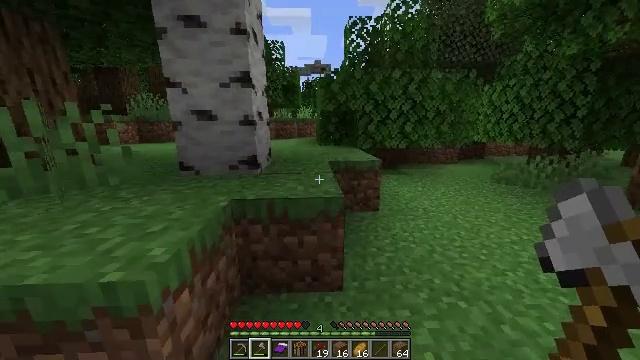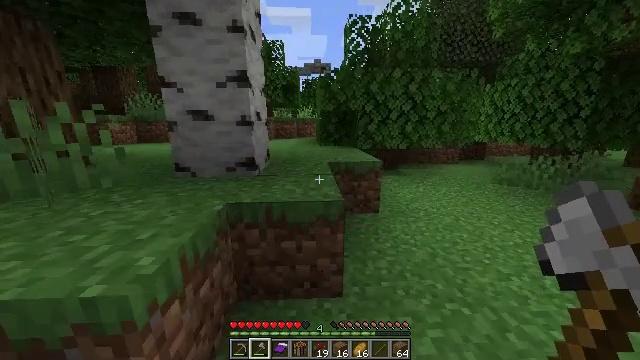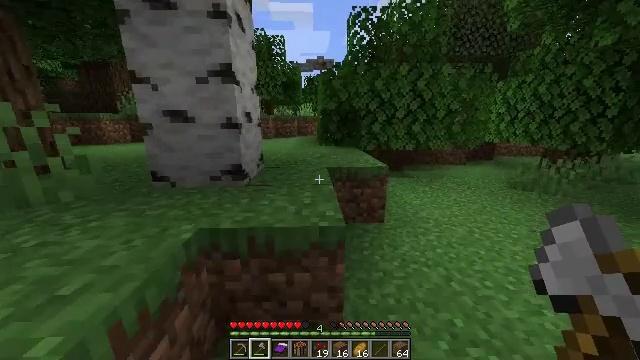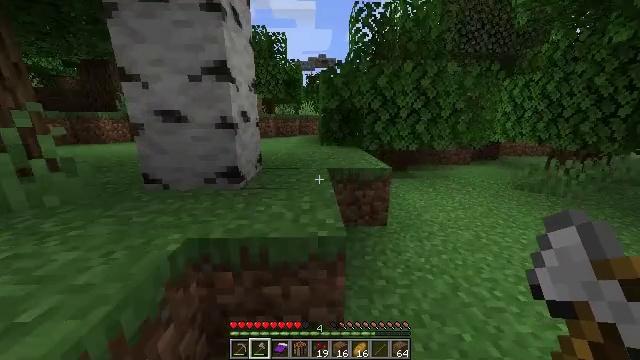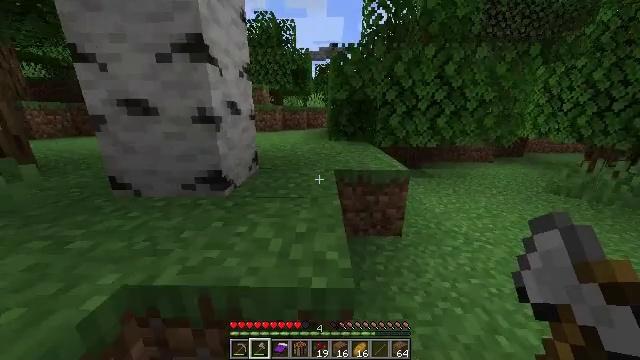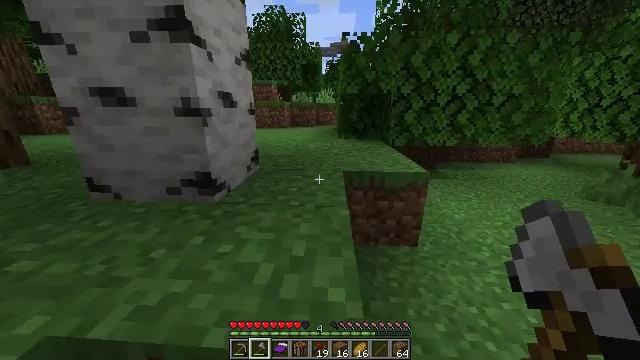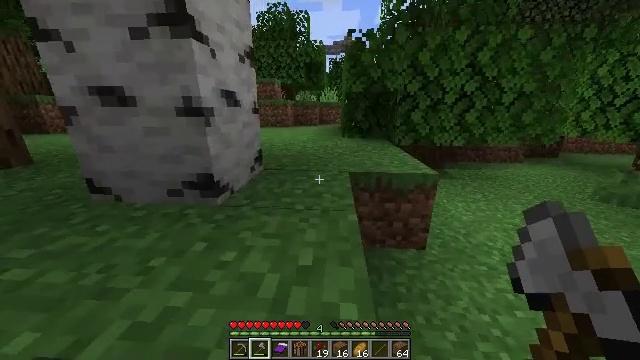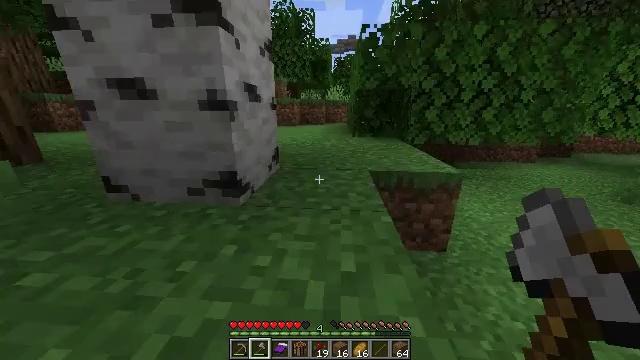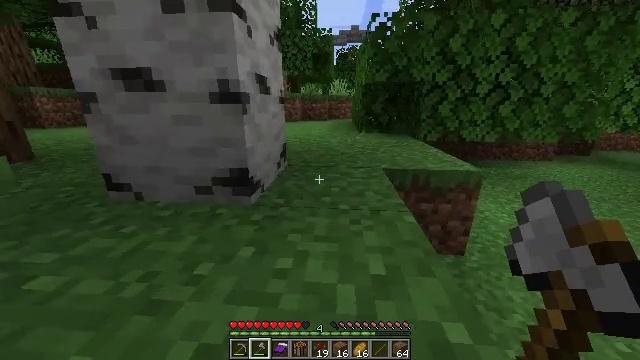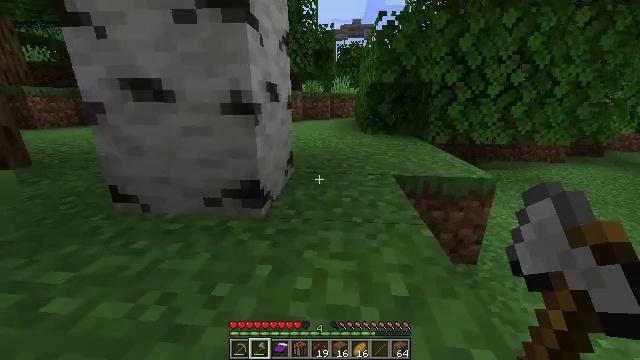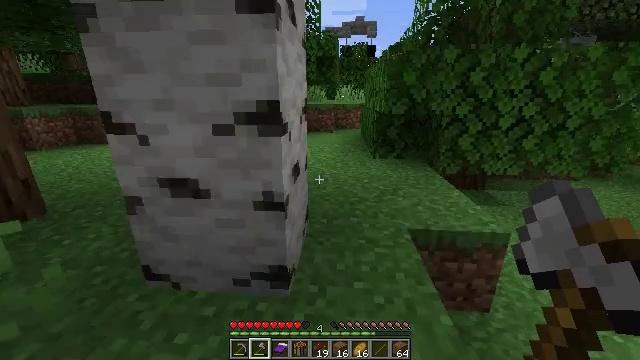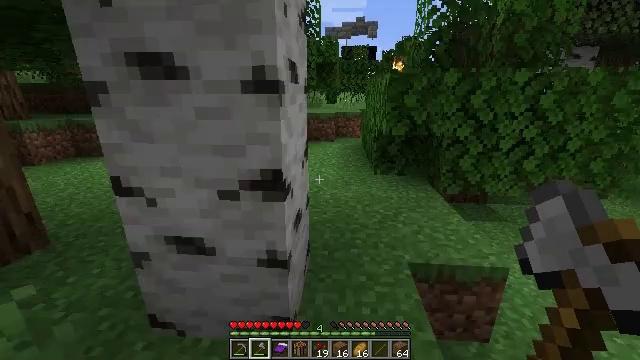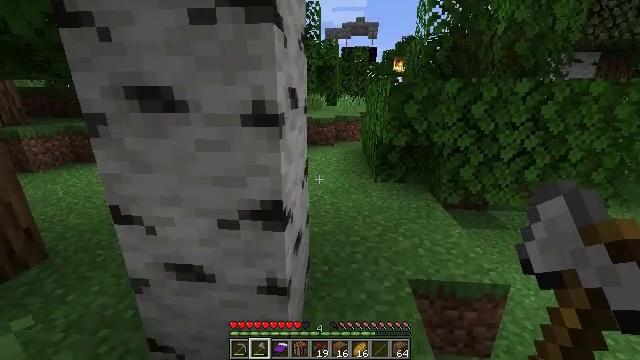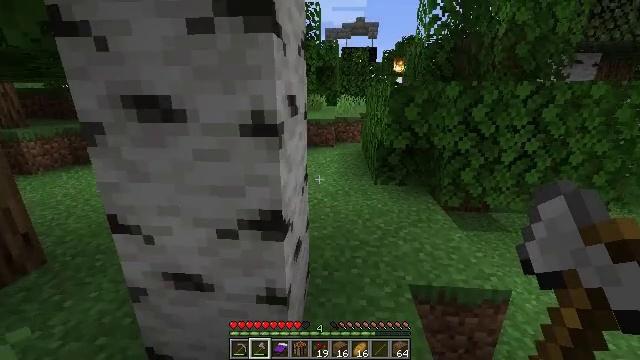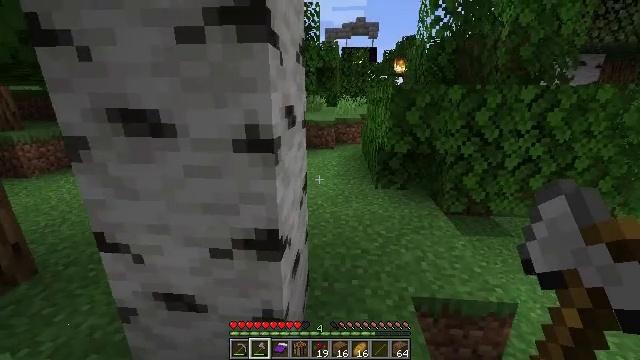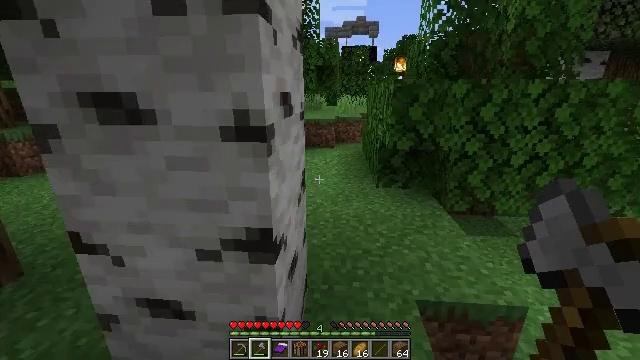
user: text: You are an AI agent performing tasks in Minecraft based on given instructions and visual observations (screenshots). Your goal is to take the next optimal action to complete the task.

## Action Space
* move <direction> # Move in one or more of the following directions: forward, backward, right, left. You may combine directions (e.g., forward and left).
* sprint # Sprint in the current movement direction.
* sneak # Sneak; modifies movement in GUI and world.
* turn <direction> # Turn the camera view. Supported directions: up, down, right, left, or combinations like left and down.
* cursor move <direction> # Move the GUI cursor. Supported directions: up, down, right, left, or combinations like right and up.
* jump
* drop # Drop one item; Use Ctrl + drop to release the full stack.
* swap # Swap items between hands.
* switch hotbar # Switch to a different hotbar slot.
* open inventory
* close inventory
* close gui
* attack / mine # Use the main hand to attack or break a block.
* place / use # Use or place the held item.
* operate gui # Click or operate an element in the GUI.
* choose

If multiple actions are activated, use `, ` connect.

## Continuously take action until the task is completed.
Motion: motion action
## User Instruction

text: Extinguish the fire.
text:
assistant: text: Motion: move forward, sprint
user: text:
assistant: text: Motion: move forward, sprint
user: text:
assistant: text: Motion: move forward, sprint
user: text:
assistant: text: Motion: move forward, sprint, turn left and down
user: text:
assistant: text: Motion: move forward, sprint, turn left
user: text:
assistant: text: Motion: move forward and move left
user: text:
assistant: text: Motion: move forward and move left
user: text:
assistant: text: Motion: move forward and move left
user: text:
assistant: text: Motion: move forward and move left, jump
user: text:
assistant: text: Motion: move forward, jump
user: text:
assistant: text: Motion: move forward, jump
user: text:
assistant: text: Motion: move forward
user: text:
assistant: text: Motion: move forward
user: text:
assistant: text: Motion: move forward
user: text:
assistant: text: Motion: move forward
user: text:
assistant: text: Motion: move forward
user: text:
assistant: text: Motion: move forward
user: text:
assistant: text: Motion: move forward and move right
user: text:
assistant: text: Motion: move forward and move right
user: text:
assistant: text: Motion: move forward and move right
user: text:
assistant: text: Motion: move forward
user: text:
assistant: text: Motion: move forward
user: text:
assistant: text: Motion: move forward
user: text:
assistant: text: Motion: move forward
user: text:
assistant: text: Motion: move forward
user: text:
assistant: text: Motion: move forward
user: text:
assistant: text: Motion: move forward
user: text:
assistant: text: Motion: move forward
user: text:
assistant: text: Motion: move forward
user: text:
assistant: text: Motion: move forward